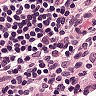
Metastatic tissue present: no